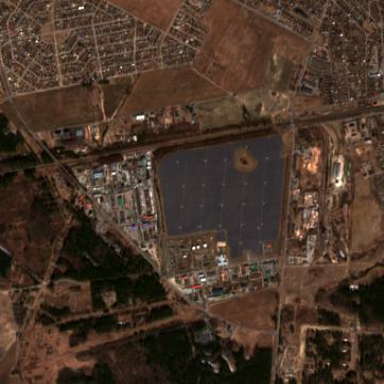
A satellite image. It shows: Industrial area with solar power plant utilizing photovoltaic technology.